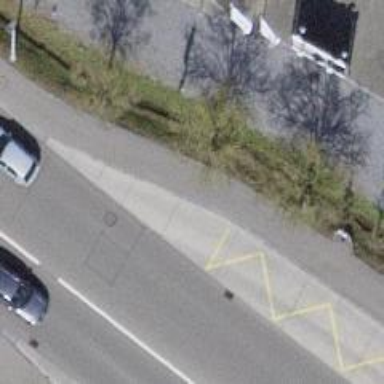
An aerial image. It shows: Platform for public transport is situated by the road.